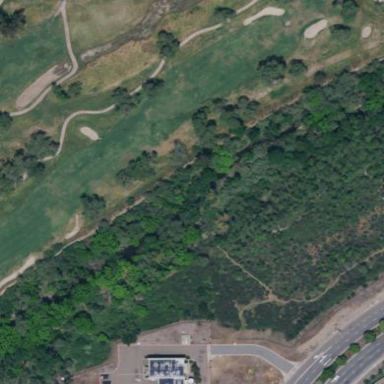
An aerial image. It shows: Golf fairway in the image.